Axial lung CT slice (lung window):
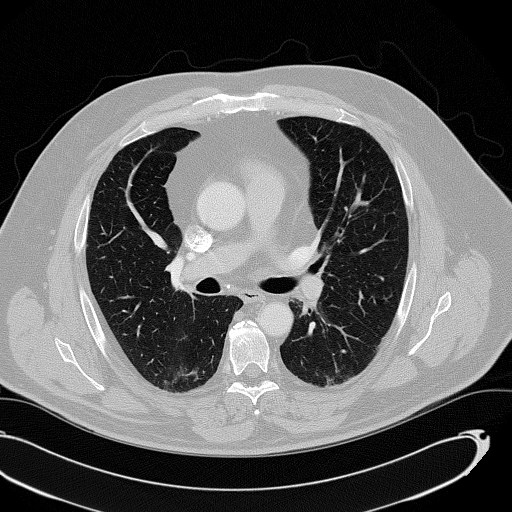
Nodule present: no